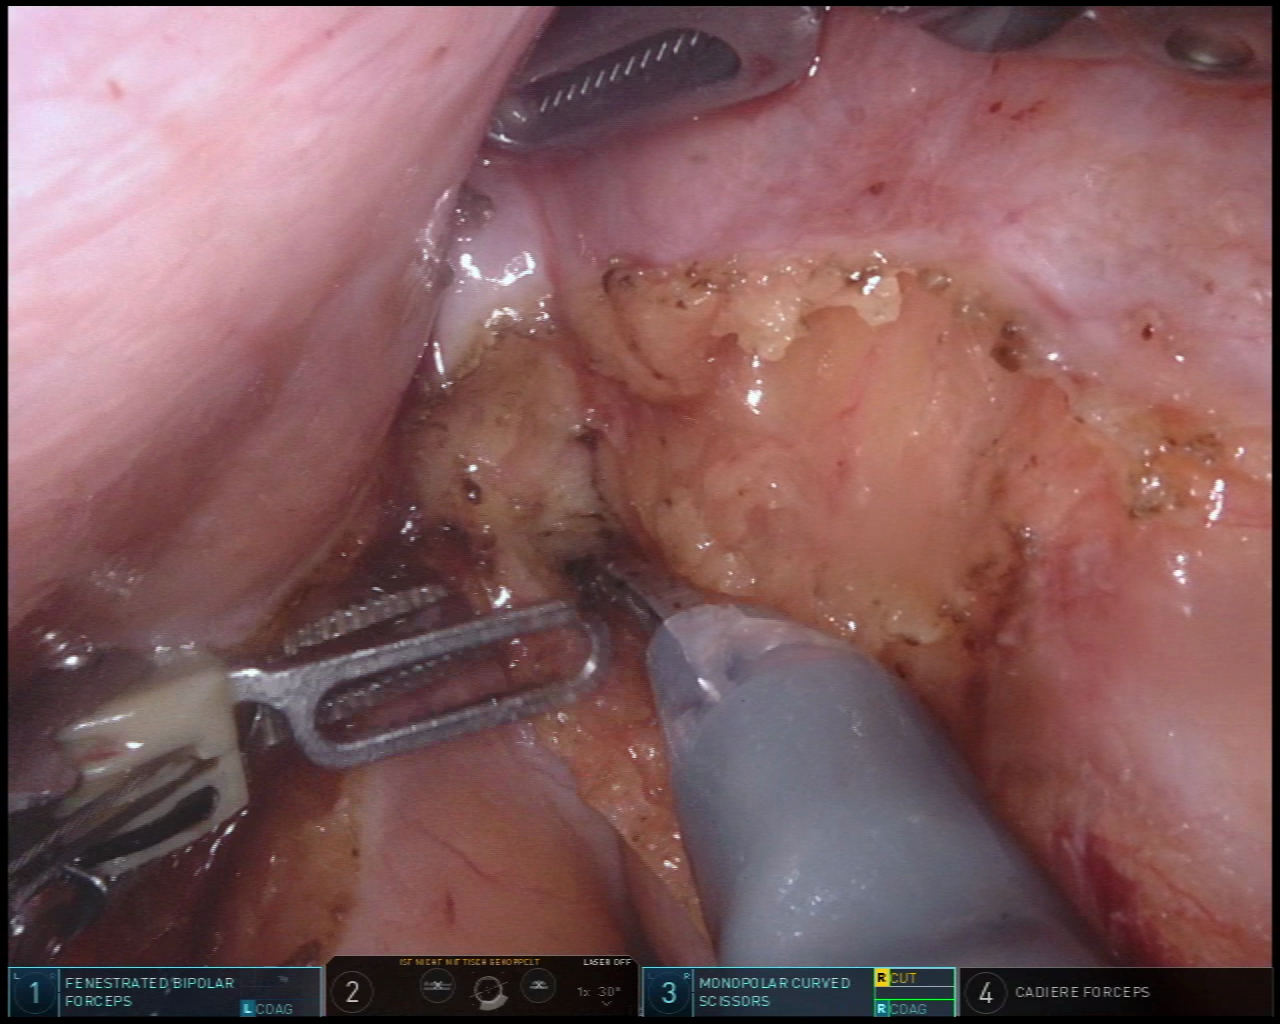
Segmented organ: vesicular_glands
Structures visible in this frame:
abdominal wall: no
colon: no
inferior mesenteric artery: no
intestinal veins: no
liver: no
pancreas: no
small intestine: no
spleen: no
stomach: no
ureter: no
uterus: no
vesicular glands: yes